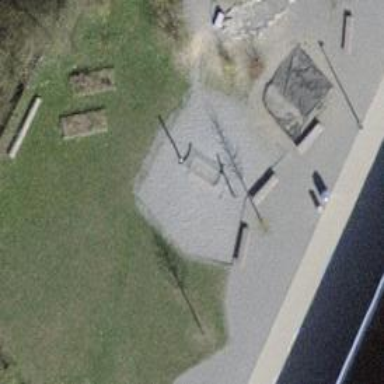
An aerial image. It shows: Playground area for leisure activities on the land.